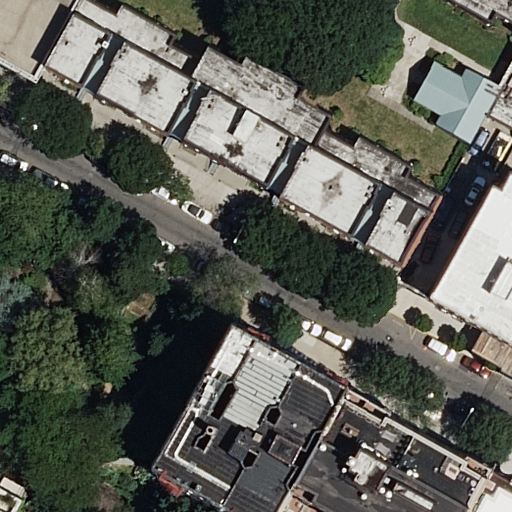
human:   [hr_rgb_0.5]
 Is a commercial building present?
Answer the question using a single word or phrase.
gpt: no

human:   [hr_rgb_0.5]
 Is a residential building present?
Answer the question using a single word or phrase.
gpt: yes

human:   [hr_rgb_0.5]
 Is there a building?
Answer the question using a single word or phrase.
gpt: yes

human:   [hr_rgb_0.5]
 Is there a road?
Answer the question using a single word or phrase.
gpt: yes

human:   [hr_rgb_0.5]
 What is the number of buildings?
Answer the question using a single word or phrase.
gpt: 11

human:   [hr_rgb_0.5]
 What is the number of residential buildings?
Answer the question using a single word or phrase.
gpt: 11

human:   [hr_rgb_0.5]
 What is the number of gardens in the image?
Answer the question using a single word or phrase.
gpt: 1

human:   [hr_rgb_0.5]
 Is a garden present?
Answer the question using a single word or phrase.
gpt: yes

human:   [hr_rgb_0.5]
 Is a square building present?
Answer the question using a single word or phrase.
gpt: no

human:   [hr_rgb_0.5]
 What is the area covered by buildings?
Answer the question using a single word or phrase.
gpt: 5075m2

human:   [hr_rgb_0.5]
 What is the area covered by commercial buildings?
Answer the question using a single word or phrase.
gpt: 0m2

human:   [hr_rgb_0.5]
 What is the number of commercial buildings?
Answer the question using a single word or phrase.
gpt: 0

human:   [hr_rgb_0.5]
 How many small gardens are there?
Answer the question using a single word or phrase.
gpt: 0

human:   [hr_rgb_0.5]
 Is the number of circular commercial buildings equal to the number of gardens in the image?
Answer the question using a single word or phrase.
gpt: no

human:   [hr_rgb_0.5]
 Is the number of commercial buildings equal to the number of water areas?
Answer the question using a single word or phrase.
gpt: yes

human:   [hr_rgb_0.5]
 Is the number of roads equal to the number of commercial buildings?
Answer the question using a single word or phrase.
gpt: no

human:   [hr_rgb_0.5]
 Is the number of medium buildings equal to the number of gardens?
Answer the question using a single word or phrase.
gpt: no

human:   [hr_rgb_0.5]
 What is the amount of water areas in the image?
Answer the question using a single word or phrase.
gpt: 0

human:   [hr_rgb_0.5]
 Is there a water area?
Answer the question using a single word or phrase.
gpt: no

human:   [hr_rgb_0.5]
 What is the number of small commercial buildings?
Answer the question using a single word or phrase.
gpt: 0

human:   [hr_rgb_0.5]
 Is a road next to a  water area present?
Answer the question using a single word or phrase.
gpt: no

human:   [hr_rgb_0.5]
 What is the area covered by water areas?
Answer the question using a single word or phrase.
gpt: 0m2

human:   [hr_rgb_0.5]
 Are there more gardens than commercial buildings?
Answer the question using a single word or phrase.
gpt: yes

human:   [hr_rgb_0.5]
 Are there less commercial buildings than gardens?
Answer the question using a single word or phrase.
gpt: yes

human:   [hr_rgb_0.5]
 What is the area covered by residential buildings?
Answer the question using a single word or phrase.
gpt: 5075m2

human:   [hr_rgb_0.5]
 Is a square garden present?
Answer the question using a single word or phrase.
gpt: no

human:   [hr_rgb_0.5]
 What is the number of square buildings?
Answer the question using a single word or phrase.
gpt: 0

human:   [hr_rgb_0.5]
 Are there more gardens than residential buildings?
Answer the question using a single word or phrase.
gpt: no

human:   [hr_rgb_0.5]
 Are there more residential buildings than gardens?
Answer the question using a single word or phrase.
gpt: yes

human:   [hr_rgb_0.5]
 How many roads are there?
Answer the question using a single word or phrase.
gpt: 1

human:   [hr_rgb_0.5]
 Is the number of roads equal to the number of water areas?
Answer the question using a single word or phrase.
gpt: no

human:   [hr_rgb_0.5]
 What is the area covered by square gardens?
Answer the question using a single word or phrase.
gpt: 0m2

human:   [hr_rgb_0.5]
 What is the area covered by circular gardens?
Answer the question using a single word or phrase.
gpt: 0m2

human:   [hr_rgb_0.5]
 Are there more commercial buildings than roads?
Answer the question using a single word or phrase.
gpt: no

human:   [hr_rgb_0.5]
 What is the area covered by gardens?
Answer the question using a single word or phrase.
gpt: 1751m2

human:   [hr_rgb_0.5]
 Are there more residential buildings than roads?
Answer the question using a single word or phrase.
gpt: yes

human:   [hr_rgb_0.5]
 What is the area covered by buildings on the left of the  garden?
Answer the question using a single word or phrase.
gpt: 9m2

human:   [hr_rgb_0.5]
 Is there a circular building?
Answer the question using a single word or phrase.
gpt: no

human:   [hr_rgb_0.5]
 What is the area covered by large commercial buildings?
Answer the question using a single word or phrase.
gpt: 0m2

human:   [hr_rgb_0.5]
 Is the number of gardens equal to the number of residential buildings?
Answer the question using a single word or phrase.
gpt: no

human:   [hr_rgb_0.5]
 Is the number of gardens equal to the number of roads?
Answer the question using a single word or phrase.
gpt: yes

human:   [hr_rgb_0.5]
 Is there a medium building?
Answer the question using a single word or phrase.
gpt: yes

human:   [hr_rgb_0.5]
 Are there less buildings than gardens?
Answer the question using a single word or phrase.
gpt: no

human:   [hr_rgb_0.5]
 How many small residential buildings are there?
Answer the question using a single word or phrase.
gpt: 3

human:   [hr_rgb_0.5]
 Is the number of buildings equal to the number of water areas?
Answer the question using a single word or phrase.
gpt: no

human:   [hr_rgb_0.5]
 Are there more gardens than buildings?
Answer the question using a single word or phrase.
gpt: no

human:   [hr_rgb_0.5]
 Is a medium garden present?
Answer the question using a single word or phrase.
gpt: no

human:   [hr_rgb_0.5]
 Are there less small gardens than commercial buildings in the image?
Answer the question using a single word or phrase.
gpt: no

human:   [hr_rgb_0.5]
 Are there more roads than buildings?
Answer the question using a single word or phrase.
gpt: no

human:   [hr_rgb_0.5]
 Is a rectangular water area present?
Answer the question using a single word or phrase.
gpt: no

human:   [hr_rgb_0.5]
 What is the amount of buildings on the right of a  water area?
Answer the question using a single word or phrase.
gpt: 0

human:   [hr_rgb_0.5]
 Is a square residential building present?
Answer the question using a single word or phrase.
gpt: no

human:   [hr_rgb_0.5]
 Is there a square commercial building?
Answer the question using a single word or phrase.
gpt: no

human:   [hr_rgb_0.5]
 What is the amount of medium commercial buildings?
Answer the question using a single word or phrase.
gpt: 0

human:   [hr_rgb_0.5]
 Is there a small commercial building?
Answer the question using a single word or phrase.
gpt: no

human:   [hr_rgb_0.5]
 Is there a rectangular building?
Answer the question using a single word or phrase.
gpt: yes

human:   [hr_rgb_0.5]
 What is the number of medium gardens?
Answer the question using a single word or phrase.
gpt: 0

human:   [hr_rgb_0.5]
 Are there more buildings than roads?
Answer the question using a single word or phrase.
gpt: yes

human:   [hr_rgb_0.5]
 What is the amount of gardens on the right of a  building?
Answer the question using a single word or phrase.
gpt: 0

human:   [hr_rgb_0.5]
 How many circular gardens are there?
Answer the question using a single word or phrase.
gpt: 0

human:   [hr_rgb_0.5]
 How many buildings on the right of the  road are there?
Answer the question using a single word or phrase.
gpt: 6

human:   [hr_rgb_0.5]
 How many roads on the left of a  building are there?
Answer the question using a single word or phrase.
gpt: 0

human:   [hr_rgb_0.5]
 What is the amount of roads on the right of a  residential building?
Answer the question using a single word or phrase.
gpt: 0

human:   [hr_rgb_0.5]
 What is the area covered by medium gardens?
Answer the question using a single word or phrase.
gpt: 0m2